Question: I am working with ArcGIS sdk for android and it has a method called 'RouteTask.createLocalRouteTask' Which takes the path of a folder as one of its argument.And That folder should contain 6 files inside of it.So how am I suppose to give the path of that folder which is inside my asset folder.
The folder name is arc and this is what my structure looks like
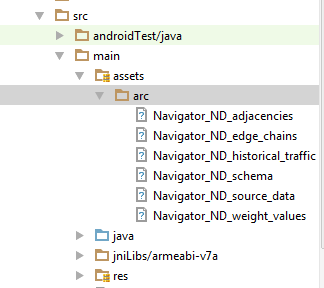
Answer: the above answers are going to help u if u use the stream to copy your file from asset folder to the external storage by checking if it does not exist in ur external storage device.<URL>